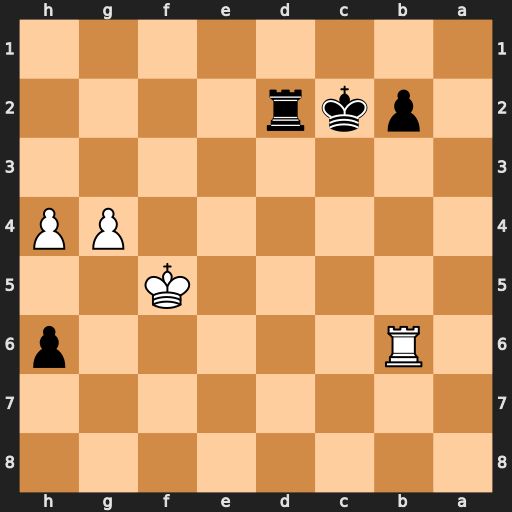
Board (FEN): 8/8/1R5p/5K2/6PP/8/1pkr4/8
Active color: b
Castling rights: -
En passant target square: -
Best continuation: Rd4 Kg6 Rxg4+